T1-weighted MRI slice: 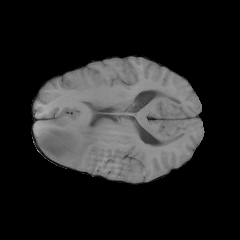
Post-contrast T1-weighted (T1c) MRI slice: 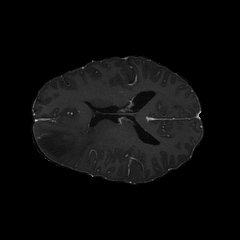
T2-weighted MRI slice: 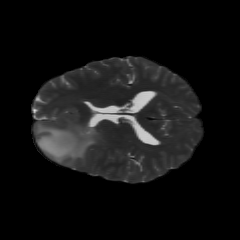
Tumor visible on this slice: yes